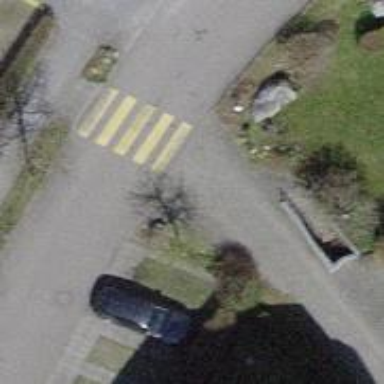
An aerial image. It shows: Kerb barrier.